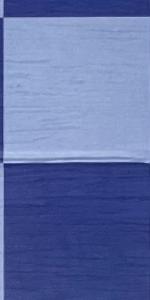
Label: Empty